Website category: sports
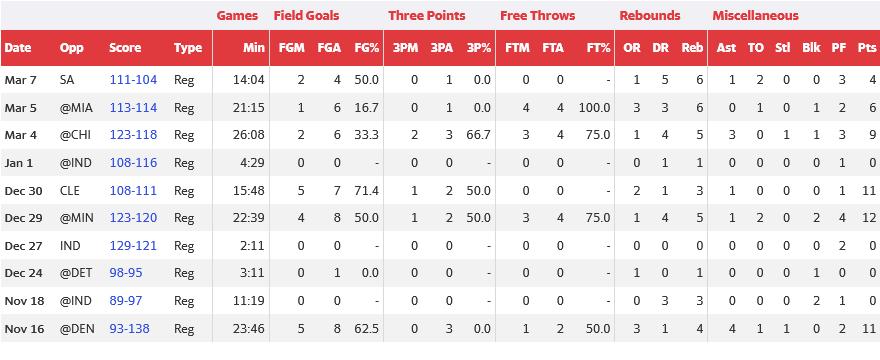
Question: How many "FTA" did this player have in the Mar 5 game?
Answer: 4

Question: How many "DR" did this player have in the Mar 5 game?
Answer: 3

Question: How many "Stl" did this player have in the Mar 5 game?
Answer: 0

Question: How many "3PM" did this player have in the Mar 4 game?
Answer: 2

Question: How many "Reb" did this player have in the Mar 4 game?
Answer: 5

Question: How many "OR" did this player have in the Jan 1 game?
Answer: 0

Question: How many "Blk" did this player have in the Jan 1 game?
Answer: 0

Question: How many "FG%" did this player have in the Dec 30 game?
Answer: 71.4

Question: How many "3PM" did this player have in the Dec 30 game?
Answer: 1

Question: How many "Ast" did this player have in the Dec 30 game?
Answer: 1

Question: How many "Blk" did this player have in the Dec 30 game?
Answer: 0

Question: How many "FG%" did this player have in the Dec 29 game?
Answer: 50.0

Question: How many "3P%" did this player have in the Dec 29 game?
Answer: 50.0

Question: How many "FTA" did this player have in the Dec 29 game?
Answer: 4

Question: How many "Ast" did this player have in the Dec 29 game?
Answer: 1

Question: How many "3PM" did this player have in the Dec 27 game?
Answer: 0

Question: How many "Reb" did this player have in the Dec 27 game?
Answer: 0

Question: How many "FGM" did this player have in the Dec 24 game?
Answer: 0

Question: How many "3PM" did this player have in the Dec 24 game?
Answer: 0

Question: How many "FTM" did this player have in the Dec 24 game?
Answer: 0

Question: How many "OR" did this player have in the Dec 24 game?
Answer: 1

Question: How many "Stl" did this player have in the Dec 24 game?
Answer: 0

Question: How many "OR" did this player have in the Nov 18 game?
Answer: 0

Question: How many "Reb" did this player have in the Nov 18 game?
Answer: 3

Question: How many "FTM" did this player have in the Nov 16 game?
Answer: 1

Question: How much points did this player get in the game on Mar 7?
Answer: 4

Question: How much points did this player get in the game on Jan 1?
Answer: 0

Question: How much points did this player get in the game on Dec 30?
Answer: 11

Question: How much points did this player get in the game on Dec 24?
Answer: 0

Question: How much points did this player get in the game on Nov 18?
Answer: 0

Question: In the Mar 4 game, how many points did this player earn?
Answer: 9

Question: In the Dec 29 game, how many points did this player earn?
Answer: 12

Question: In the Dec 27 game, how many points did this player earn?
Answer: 0

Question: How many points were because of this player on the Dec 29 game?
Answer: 12